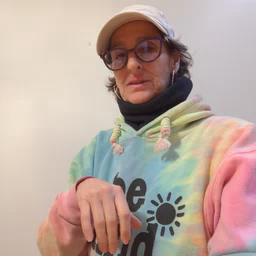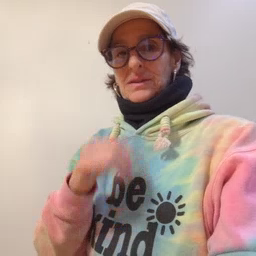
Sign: yellow